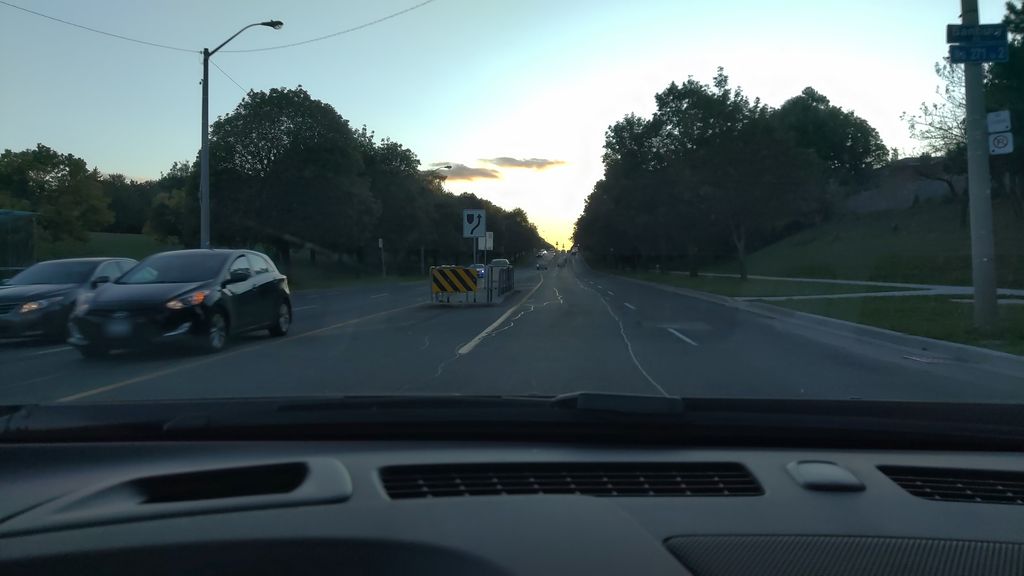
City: toronto